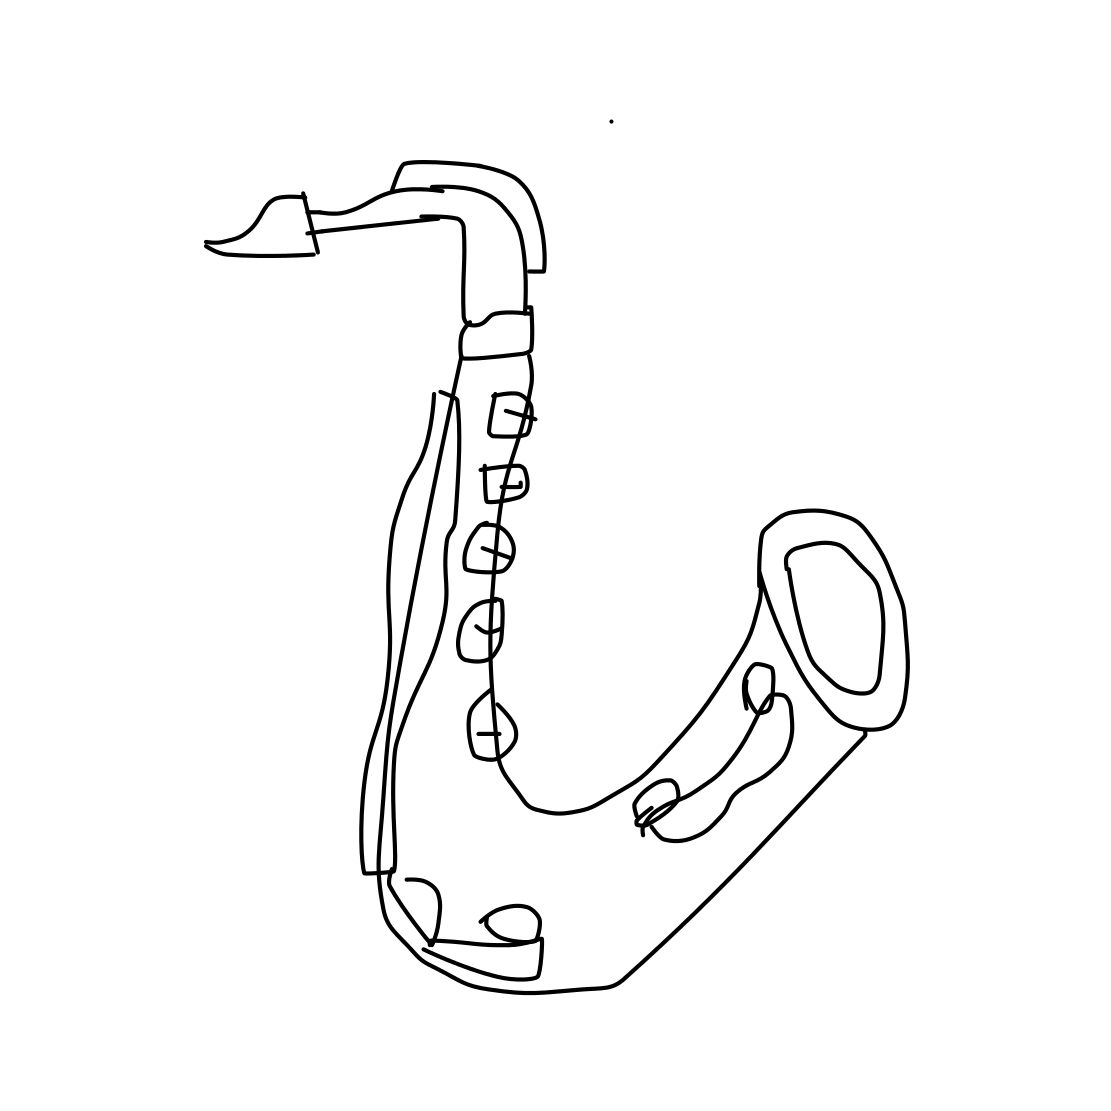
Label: saxophone